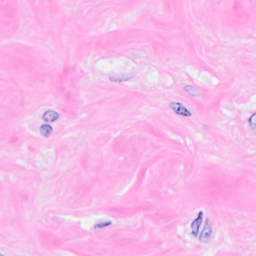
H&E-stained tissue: Breast